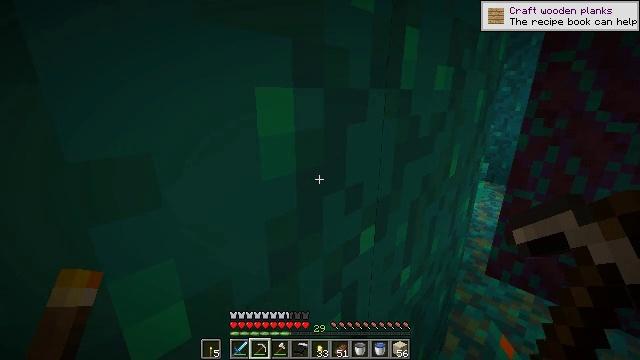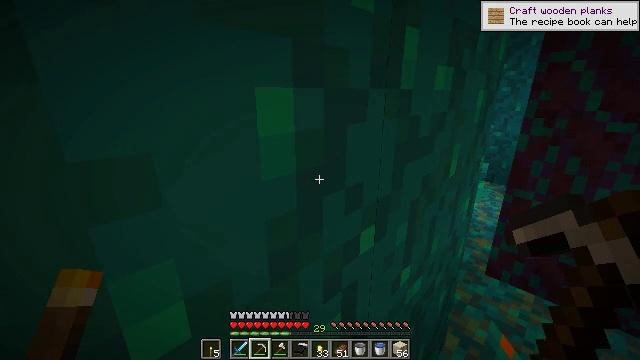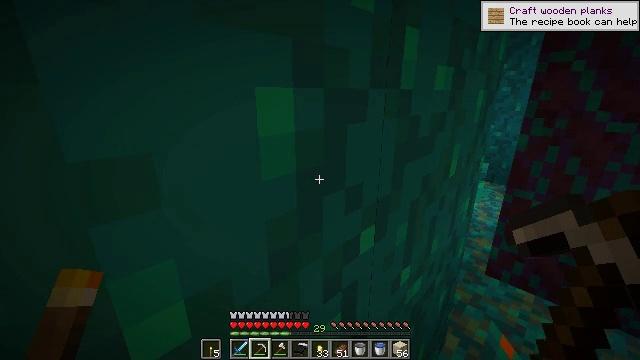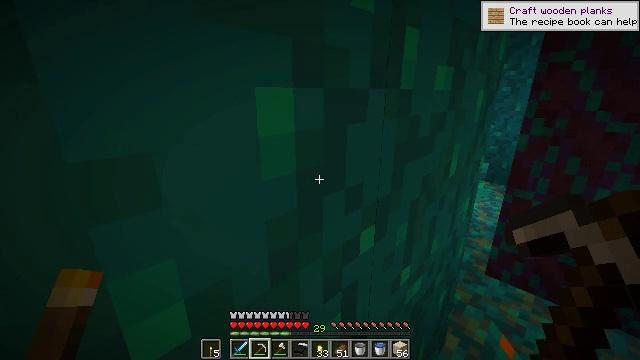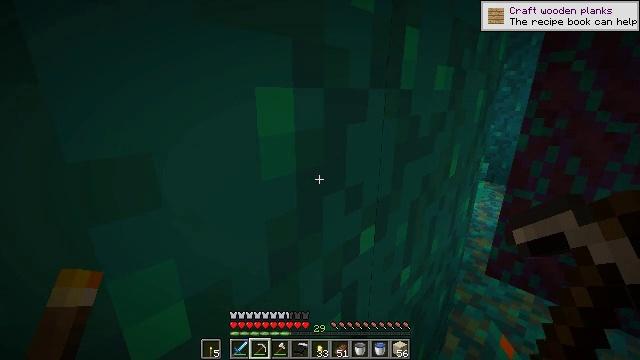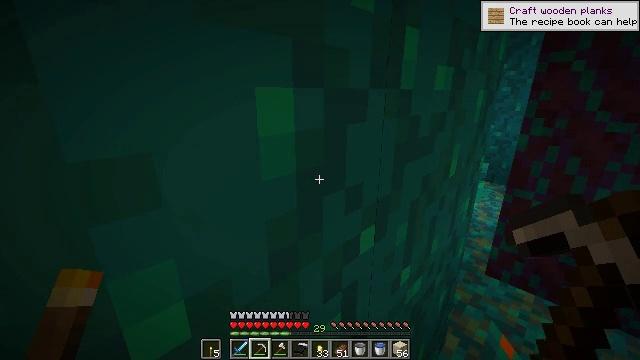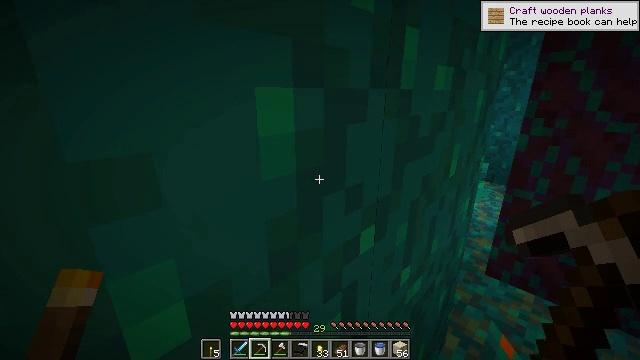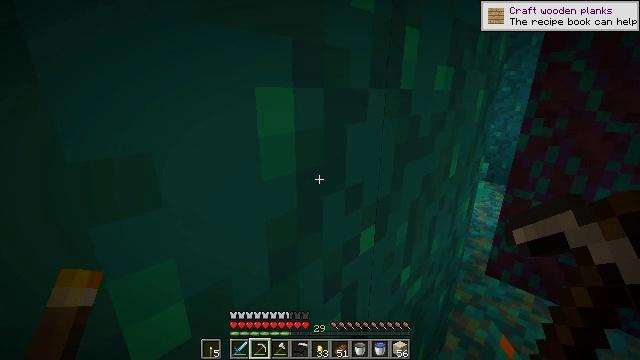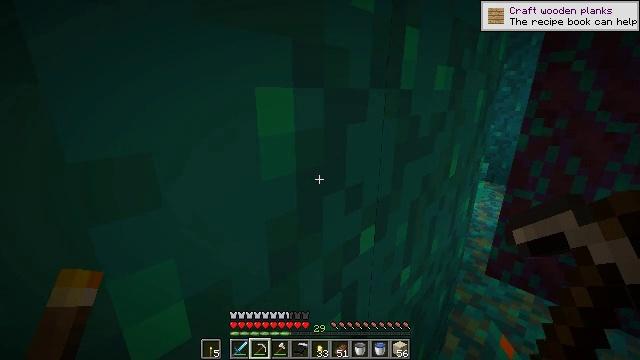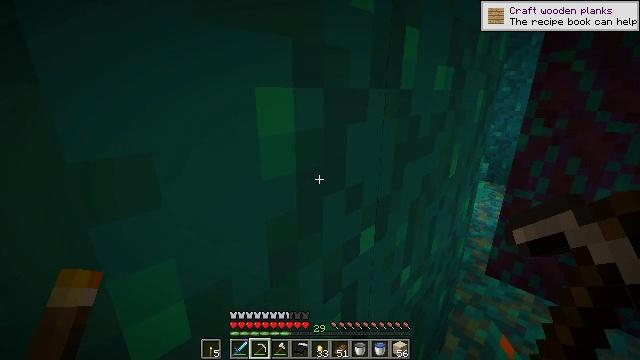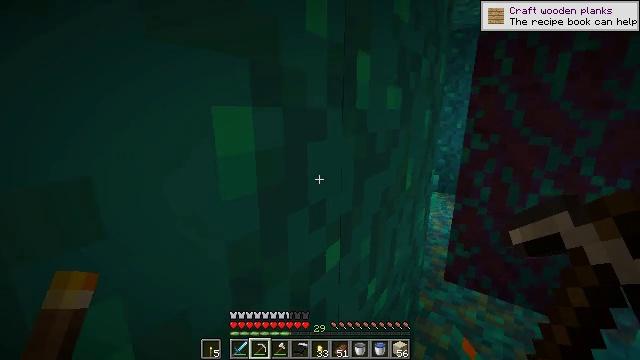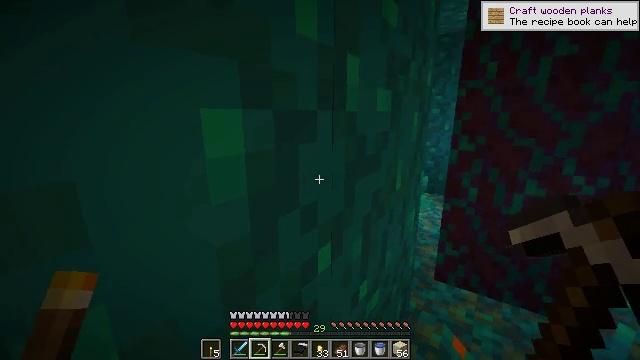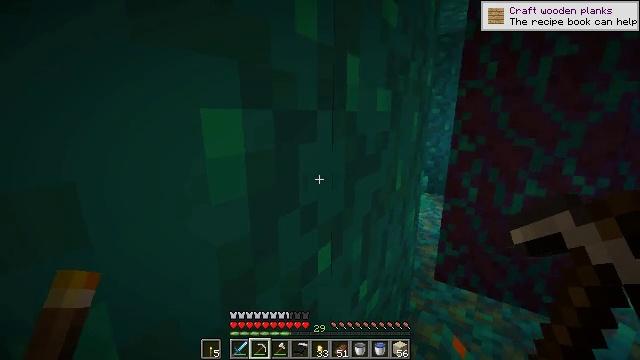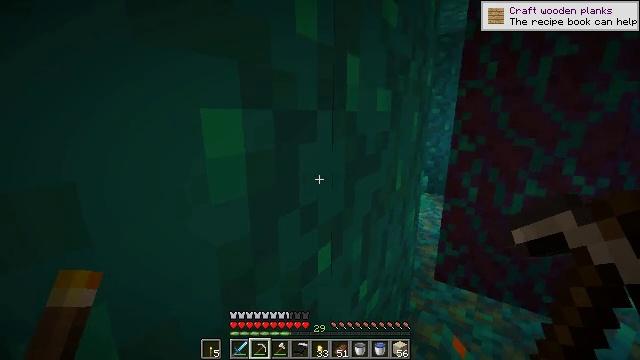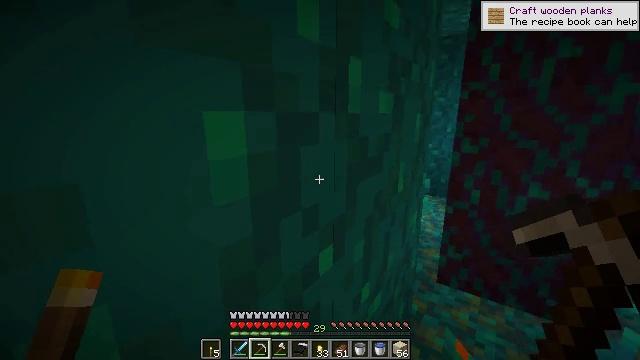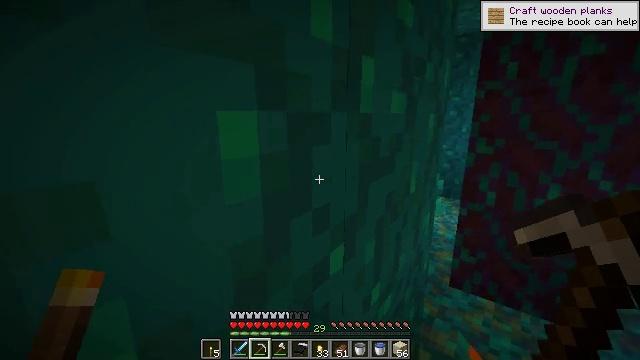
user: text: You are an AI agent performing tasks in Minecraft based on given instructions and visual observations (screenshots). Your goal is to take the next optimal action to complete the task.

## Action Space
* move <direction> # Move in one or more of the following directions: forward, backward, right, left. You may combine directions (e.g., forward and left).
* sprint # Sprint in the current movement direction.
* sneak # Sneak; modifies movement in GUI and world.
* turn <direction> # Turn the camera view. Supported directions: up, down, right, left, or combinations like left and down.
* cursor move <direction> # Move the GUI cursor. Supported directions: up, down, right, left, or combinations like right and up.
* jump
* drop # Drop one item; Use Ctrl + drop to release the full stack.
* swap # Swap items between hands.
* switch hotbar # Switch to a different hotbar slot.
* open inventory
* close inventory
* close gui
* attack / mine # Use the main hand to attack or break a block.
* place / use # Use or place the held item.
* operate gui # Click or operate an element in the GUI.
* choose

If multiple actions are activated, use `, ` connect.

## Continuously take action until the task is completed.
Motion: motion action
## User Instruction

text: Extract nether quartz by breaking the ore.
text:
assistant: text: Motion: no_op
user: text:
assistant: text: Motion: no_op
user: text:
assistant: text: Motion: no_op
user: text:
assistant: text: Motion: no_op
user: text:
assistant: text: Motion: no_op
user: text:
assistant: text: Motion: no_op
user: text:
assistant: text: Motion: no_op
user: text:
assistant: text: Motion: no_op
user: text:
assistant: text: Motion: no_op
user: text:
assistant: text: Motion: turn right and up
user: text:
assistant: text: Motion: turn right
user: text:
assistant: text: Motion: no_op
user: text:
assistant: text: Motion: no_op
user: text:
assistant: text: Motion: no_op
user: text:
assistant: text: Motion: turn left
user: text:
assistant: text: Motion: turn right and down
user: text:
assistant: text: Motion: turn right and up
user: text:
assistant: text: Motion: no_op
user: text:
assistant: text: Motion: no_op
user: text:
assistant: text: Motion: no_op
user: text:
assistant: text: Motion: no_op
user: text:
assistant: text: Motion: no_op
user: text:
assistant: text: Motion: no_op
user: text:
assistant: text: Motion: no_op
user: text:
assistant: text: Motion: move forward
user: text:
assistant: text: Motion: move forward, turn up
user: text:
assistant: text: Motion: move forward, turn up
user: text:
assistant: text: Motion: move forward and move right, turn right and up
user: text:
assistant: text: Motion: move forward and move right, turn left and up
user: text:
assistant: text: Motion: move forward and move right, turn left and up